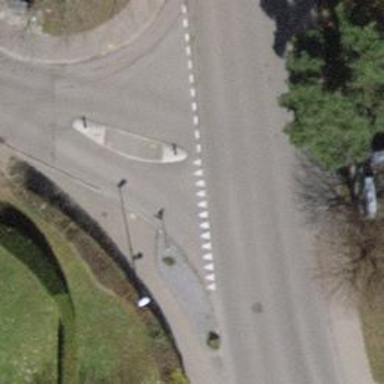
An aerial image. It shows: Unmarked and uncontrolled crossing with pedestrian island on the road.